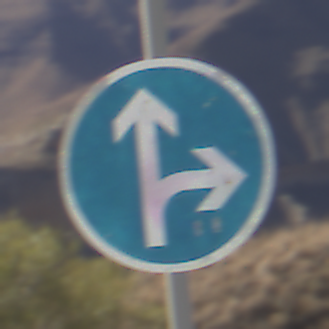
Verkehrszeichen: VorgeschriebeneFahrtrichtungGeradeausOderRechts
Umgebung: Outdoor, Nature
Tageszeit: MorningAfternoon
Wetter: Clear
Licht: Natural
Jahreszeit: NotSpecified
Kontrast: HighContrast